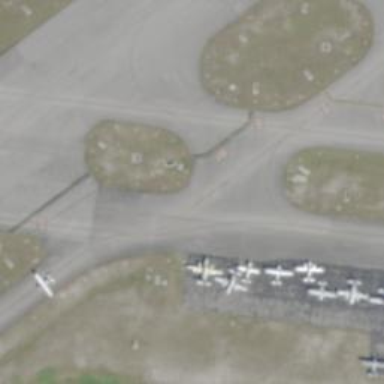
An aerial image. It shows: Image of taxiway at airport.